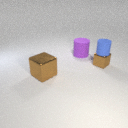
small blue rubber cylinder above small brown metal cube